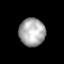
Tissue: lung
Cell type: Epithelial cells
Senescence score: 0.2285
Nuclear area (px): 713
Mean DAPI intensity: 170.234